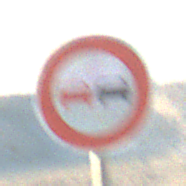
Verkehrszeichen: Ueberholverbot
Umgebung: Outdoor, Beach
Tageszeit: SunriseSunset
Wetter: Clear
Licht: Natural
Jahreszeit: NotSpecified
Kontrast: HighContrast